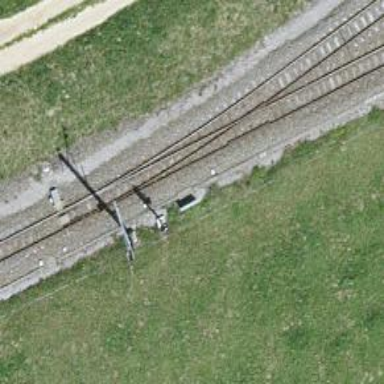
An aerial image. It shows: Railway switch.